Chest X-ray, PA view. Patient: 37 years old, sex F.
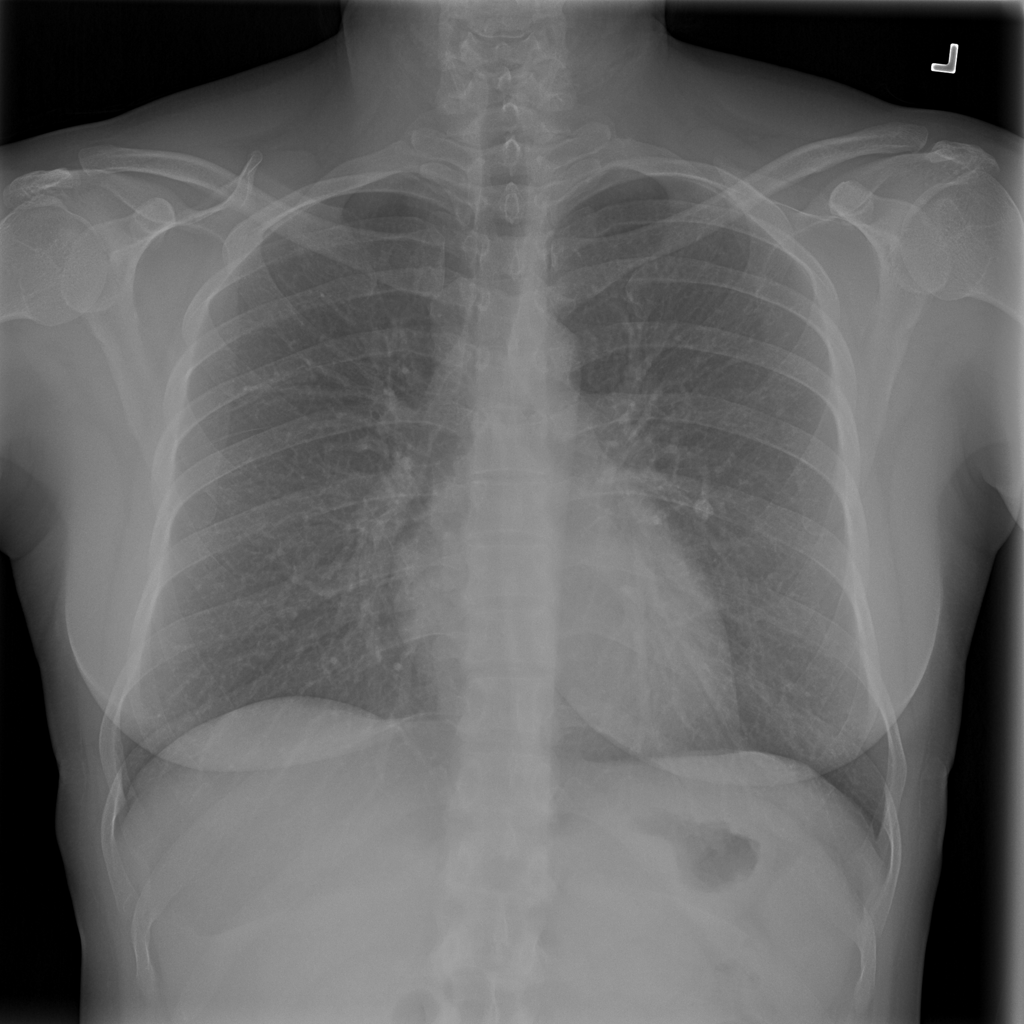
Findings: No Finding